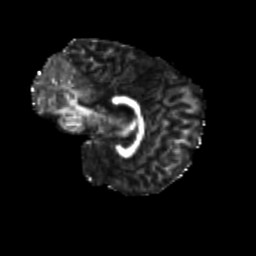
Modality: FA
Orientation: sagittal
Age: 9
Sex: female
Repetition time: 9.512 s
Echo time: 0.089 s